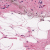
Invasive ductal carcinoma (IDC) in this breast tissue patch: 0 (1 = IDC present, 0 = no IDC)